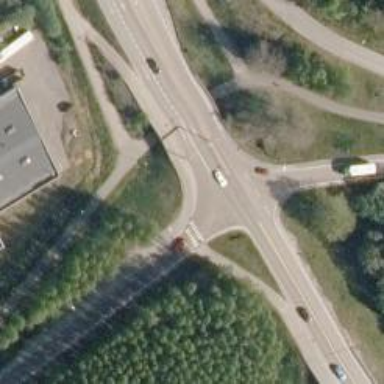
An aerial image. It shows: Trunk link road with asphalt surface.